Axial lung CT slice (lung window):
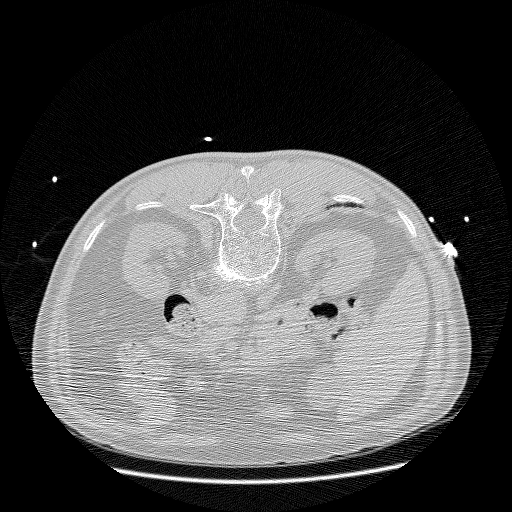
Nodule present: no